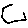
Label: hexagon